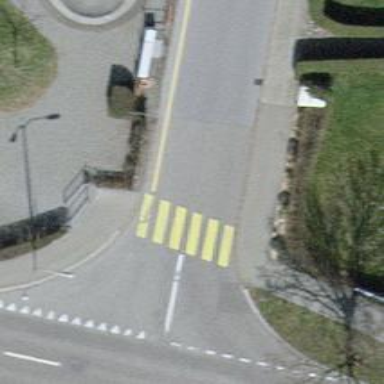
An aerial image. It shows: Marked zebra crossing on the road.